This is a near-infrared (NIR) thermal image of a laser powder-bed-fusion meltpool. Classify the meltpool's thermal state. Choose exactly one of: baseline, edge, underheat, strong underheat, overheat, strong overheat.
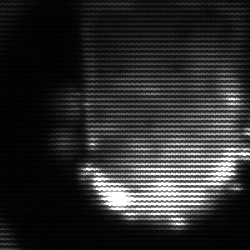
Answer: baseline